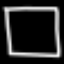
Label: square